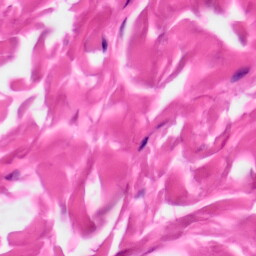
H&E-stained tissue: Skin